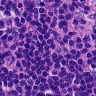
Metastatic tissue present: no